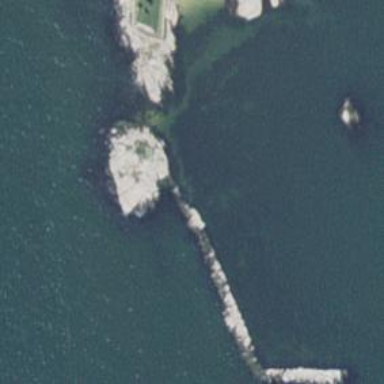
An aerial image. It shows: Breakwater structure.